Question: I am trying to install 'Google-Maps-iOS-Utils' but it gives me above error.
Here is Podfile :
'''
platform :ios, '9.0'
use_frameworks!
target 'MapClusters' do
pod 'Alamofire'
pod 'SwiftyJSON'
pod 'GoogleMaps'
pod 'Google-Maps-iOS-Utils'
end
'''
I tried to remove 'pod 'Google-Maps-iOS-Utils'' and it did work. So I guess Google-Maps-iOS-Utils is the one causing problem. Here is the full error :
'''
[!] The 'Pods-MapClusters' target has transitive dependencies that include static binaries: (/Users/BAPS/Documents/Test/MapClusters/Pods/GoogleMaps/Subspecs/Base/Frameworks/GoogleMapsBase.framework, /Users/BAPS/Documents/Test/MapClusters/Pods/GoogleMaps/Subspecs/Maps/Frameworks/GoogleMapsCore.framework, and /Users/BAPS/Documents/Test/MapClusters/Pods/GoogleMaps/Subspecs/Maps/Frameworks/GoogleMaps.framework)
'''
I have already gone through lot of answers here or elsewhere on web.
Till now I have tried these solution :
1. Disabling the check for transitive dependencies. 2.pre_install do |installer| def installer.verify_no_static_framework_transitive_dependencies; end end post_install do |installer| find Pods -regex 'Pods/GoogleMaps.*\.h' -print0 | xargs -0 sed -i '' 's/\(<\)GoogleMaps\/\(.*\)\(>\)/\"\2\"/' find Pods -regex 'Pods/Google-Maps-iOS-Utils.*\.h' -print0 | xargs -0 sed -i '' 's/\(<\)Google-Maps-iOS-Utils\/\(.*\)\(>\)/\"\2\"/' end
After adding above two points in Podfile, installation works but then when I try to run the app I get this error:

After removing 'pod 'SwiftyJSON'' it works but I need it there.
I tried few other things too but nothing seems helping. I am new to ios development so I am not able to help myself.
I am using swift, xcode 7.3 and latest cocoapods.
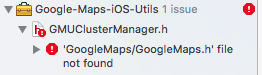
Answer: I had figured out this after much struggle. On request google guys have put a tutorial on their git repository.
<URL>